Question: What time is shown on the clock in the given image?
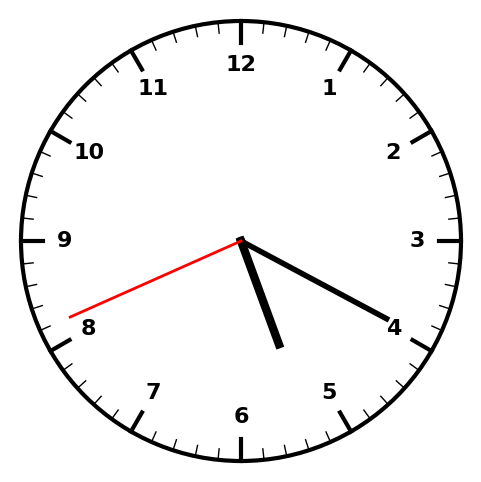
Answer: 05:19:41